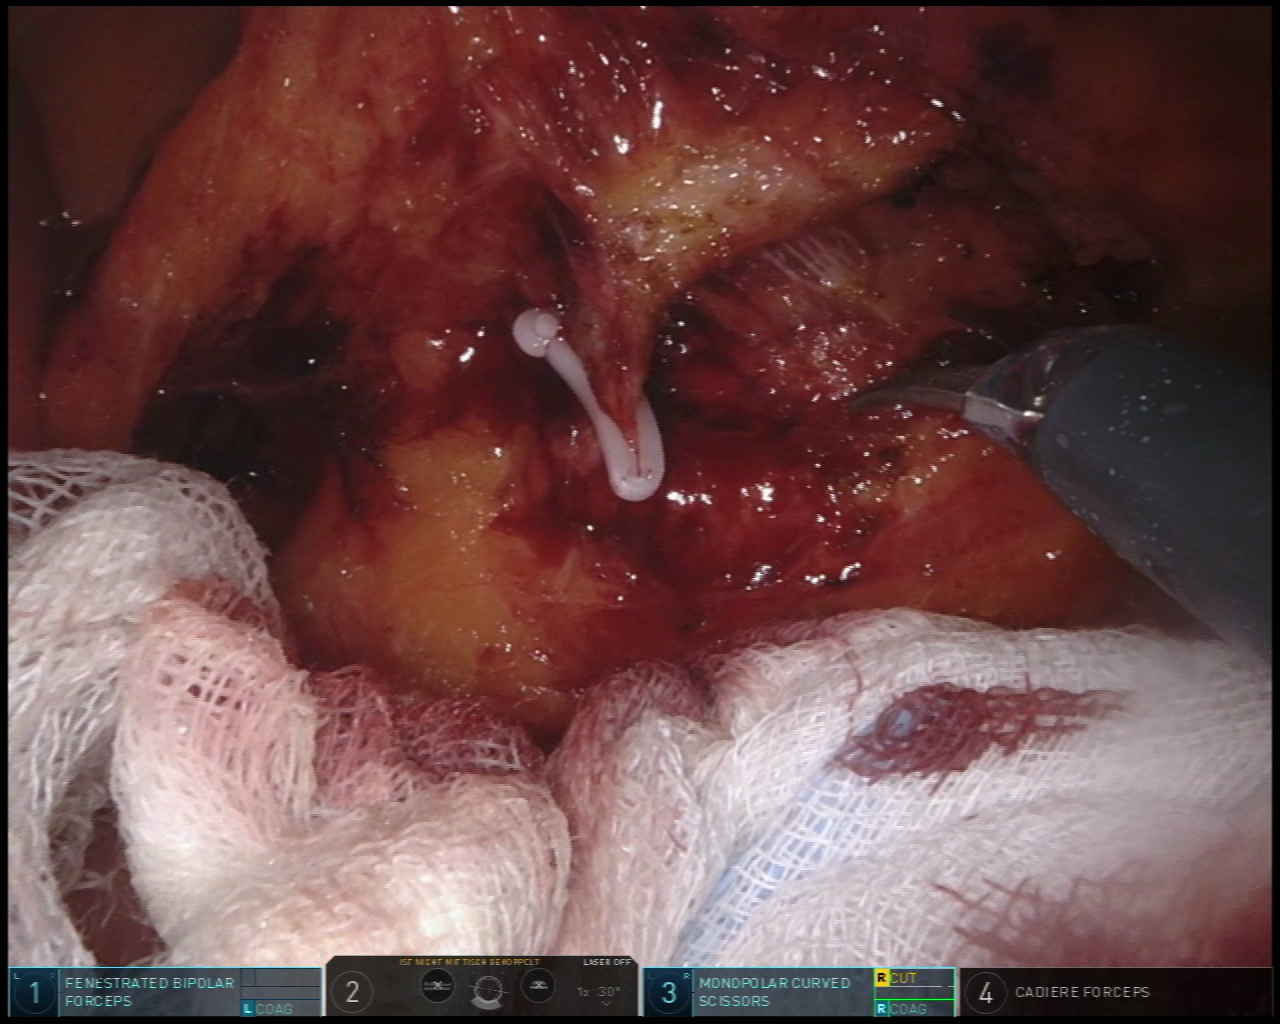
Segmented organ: inferior_mesenteric_artery
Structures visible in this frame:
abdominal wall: no
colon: no
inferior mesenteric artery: yes
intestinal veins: no
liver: no
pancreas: no
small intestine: no
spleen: no
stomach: no
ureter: no
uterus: no
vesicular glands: no